Question: What is the measurement shown in the image?
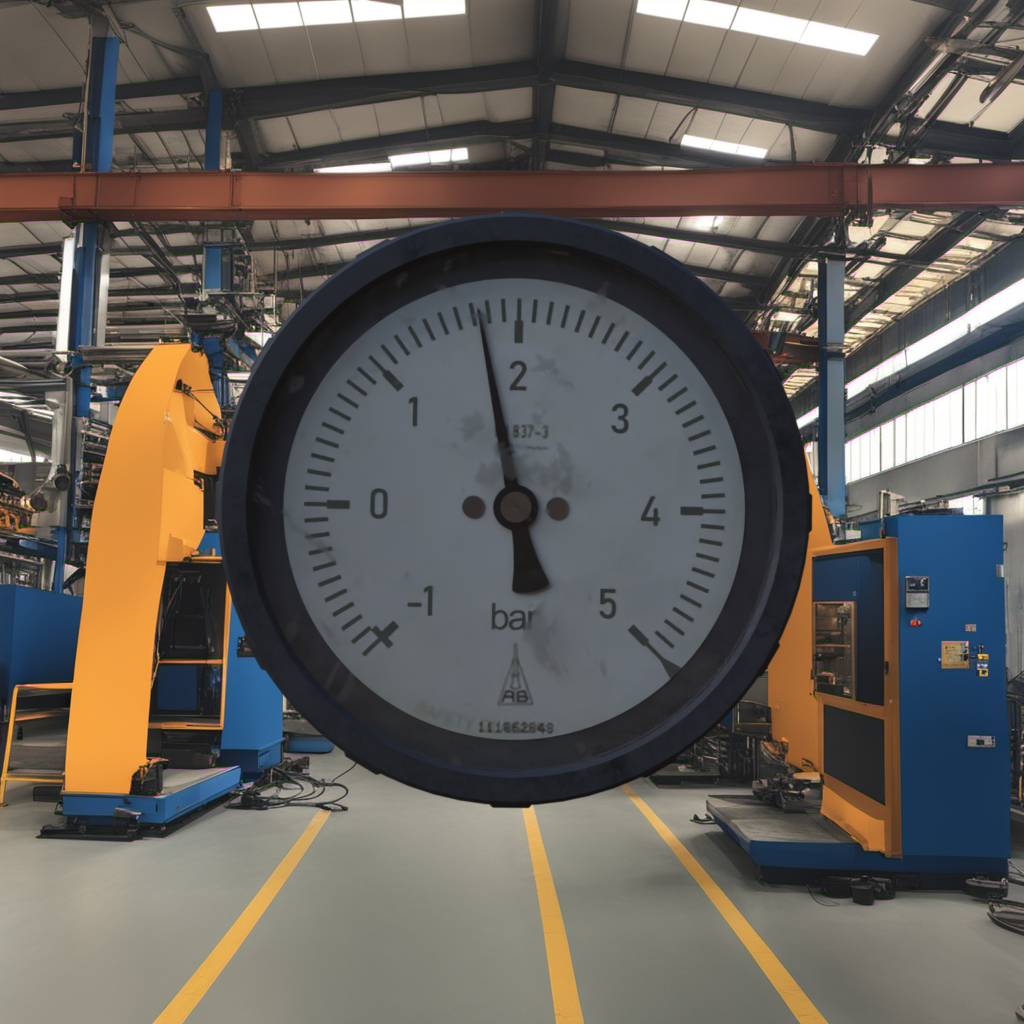
Answer: The result is 1.74
Question: What is the reading range of the measurement in the image?
Answer: The range is from -1 to 5
Question: What is the minimum and maximum value range of this measurement?
Answer: The minimum value is -1 and the maximum value is 5